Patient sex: M
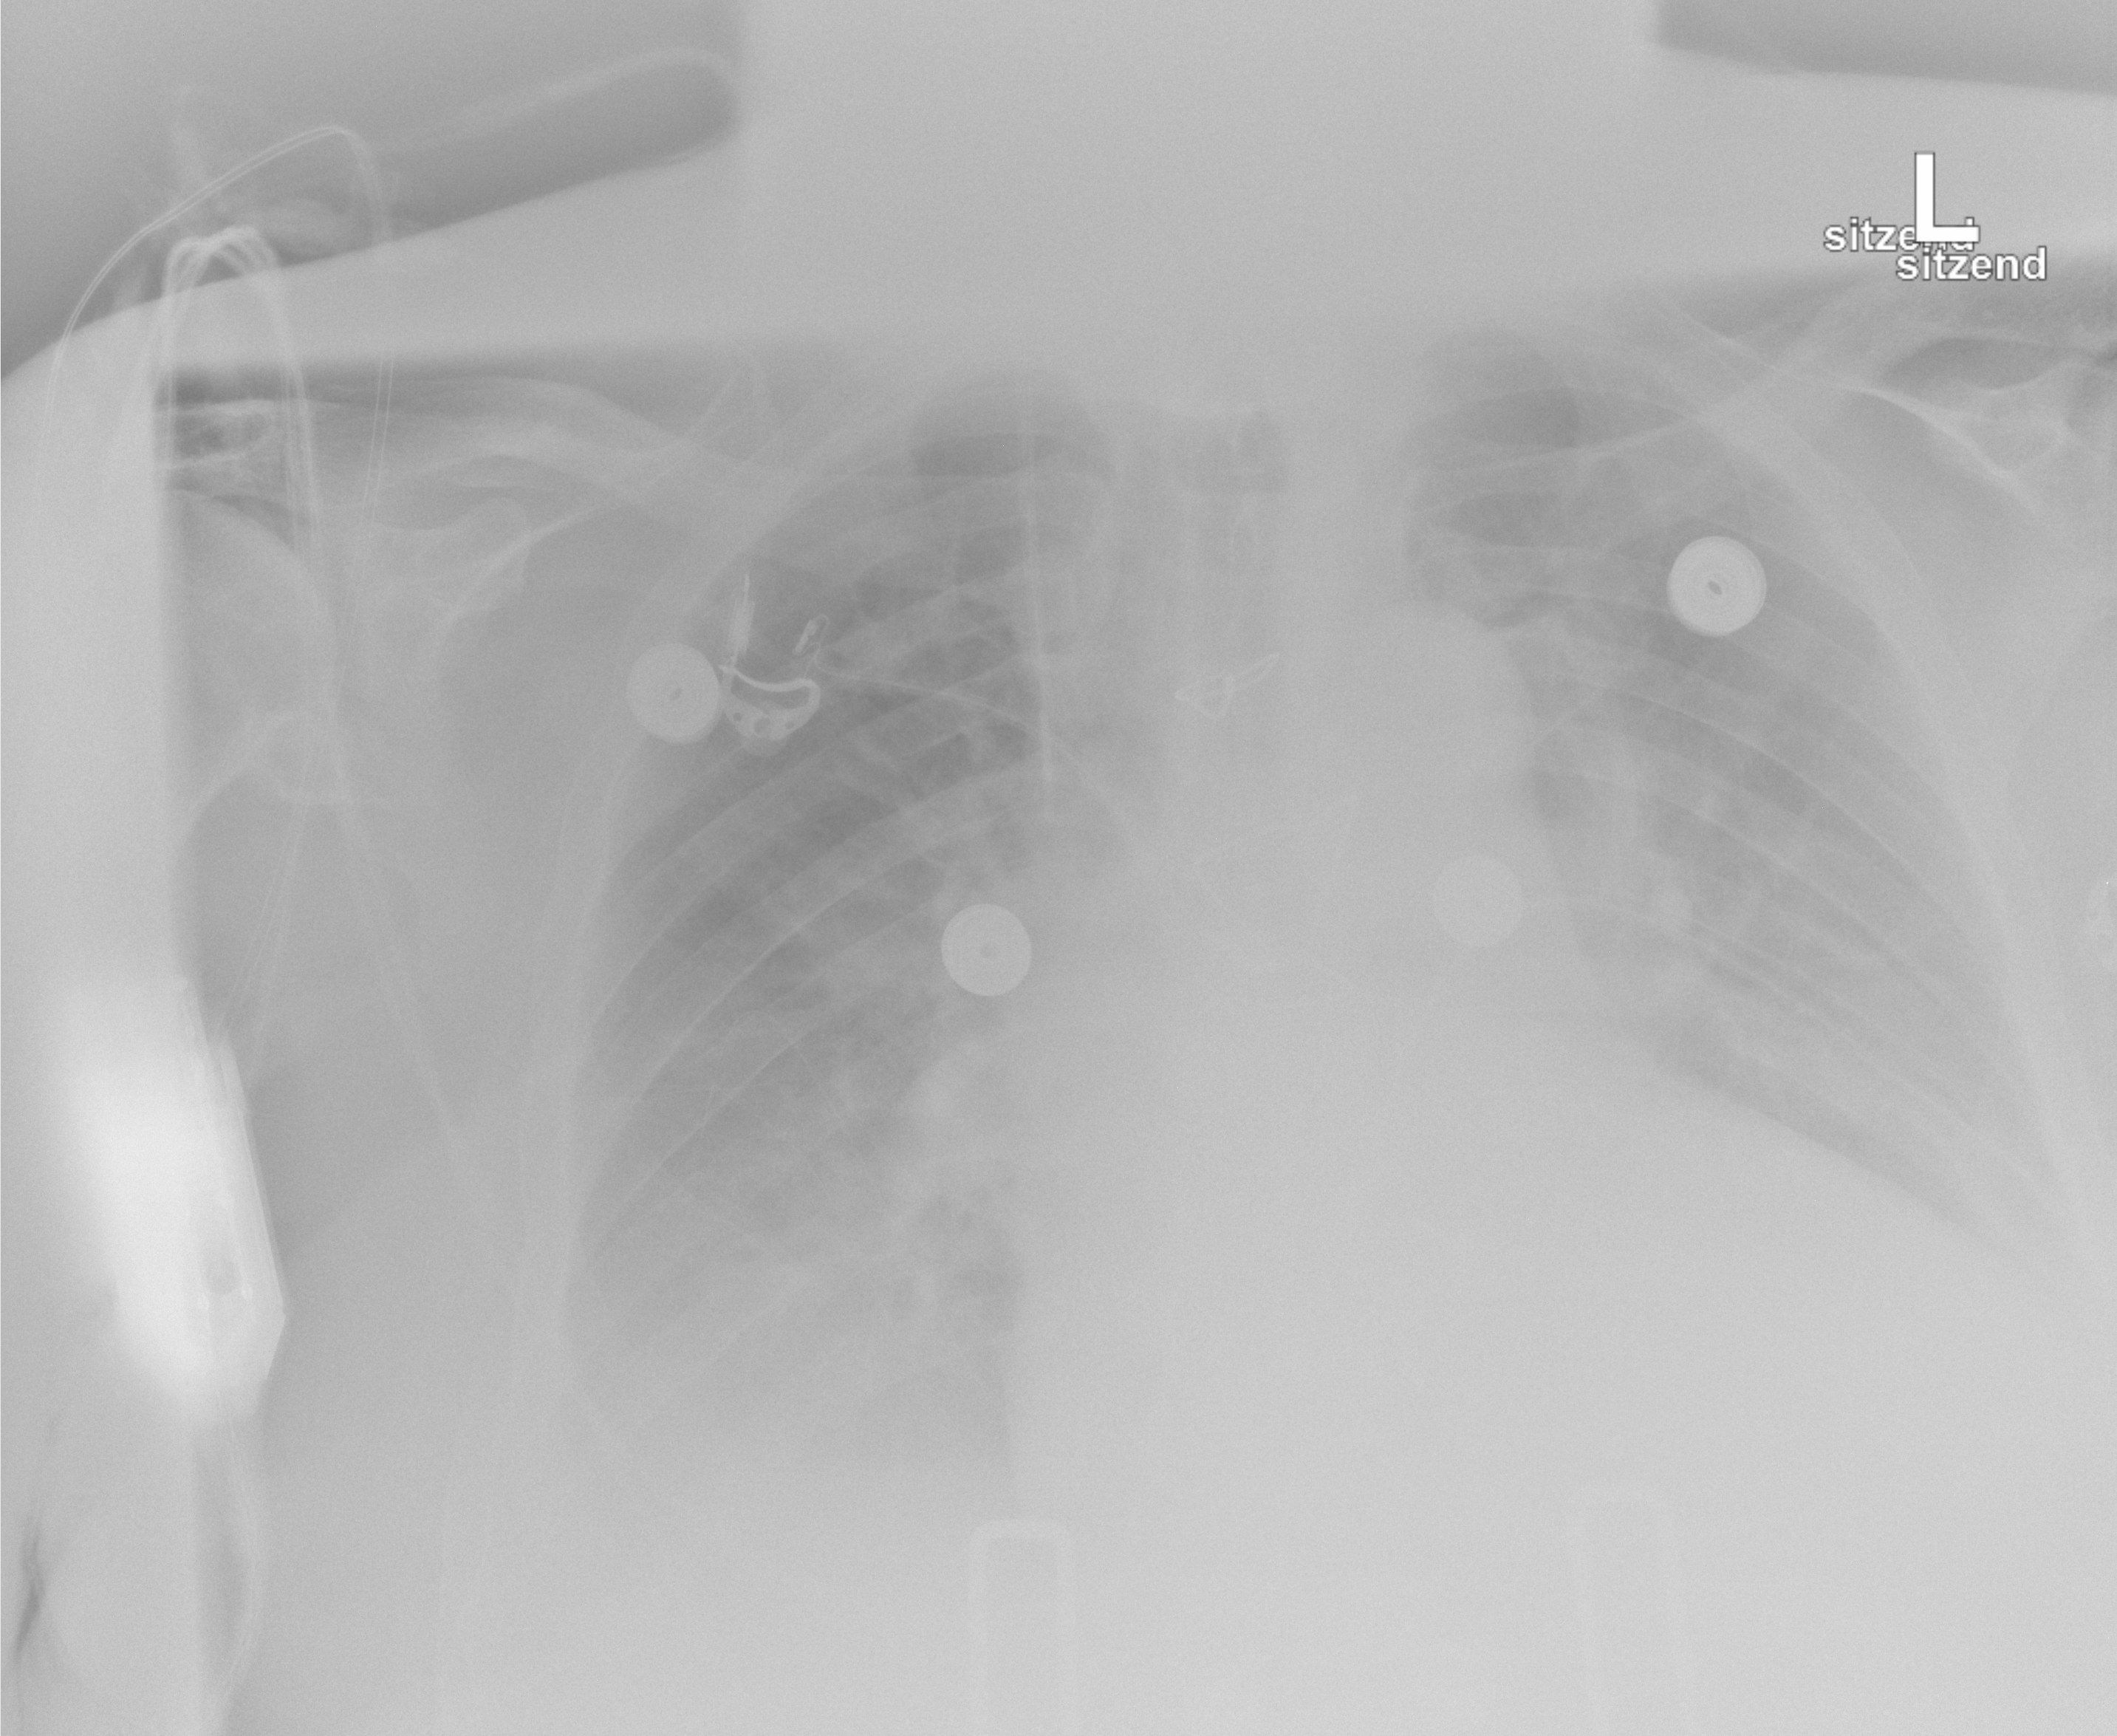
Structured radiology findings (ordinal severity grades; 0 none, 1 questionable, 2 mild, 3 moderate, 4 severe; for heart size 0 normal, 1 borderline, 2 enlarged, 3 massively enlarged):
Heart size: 2
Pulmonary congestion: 2
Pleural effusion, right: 3
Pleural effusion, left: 2
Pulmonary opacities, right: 2
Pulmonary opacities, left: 2
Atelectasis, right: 2
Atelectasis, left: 0